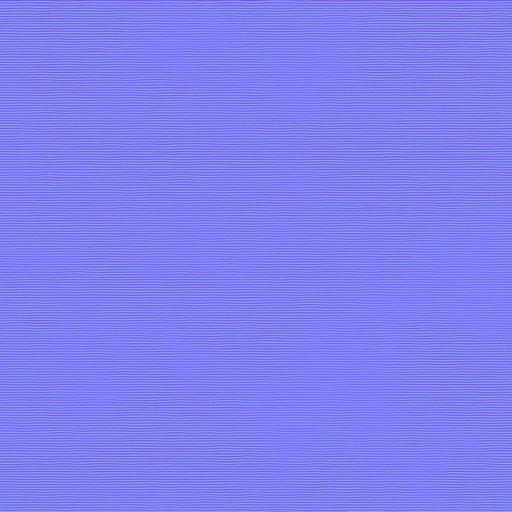
black brown carpet cloth dark dirt dirty fabric floor smudge